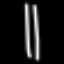
Label: fork